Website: walmart
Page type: address-validator
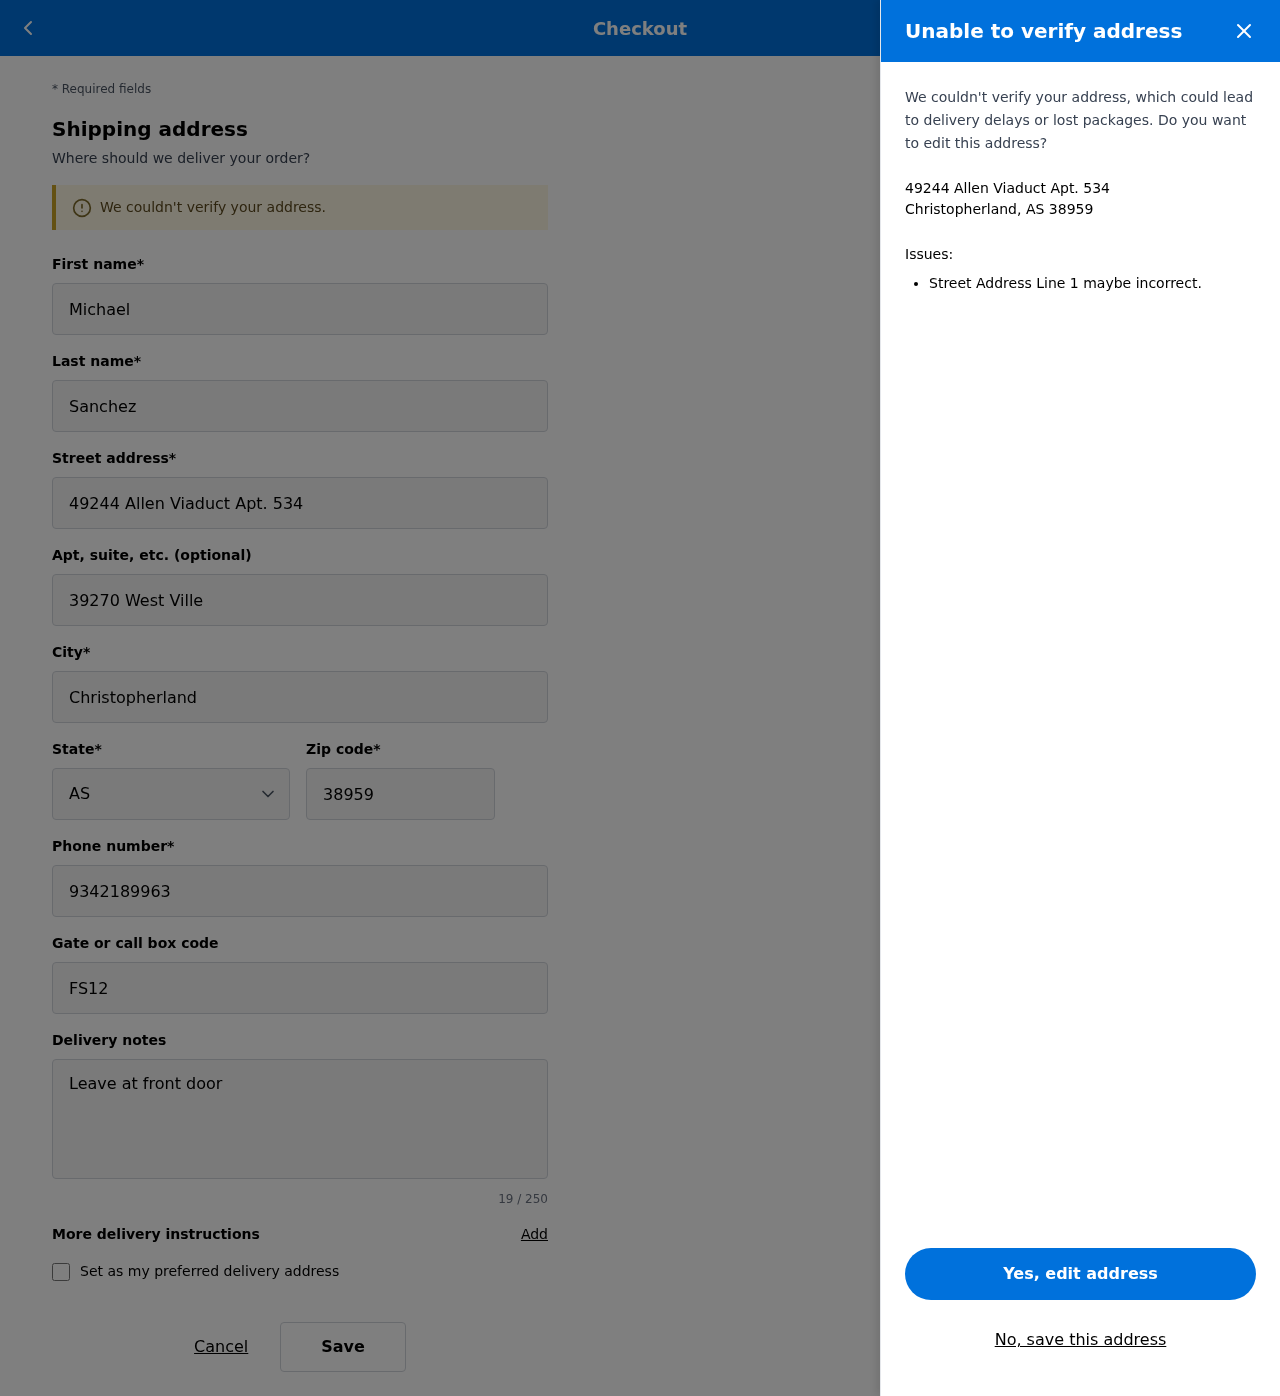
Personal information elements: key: PII_CITY_STATE_ZIP
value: Christopherland, AS 38959
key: PII_DELIVERY_INSTRUCTIONS
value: Leave at front door
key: PII_STATE_ABBR
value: AS
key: PII_STREET
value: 49244 Allen Viaduct Apt. 534
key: PII_FIRSTNAME
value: Michael
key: PII_LASTNAME
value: Sanchez
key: PII_STREET2
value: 39270 West Ville
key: PII_CITY
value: Christopherland
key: PII_POSTCODE
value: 38959
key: PII_PHONE
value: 9342189963
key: PII_SECURITY_CODE
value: FS12